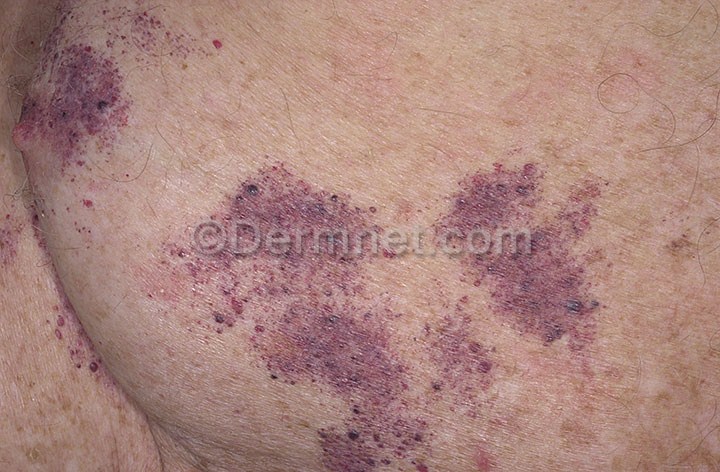
Disease: Vascular Tumors